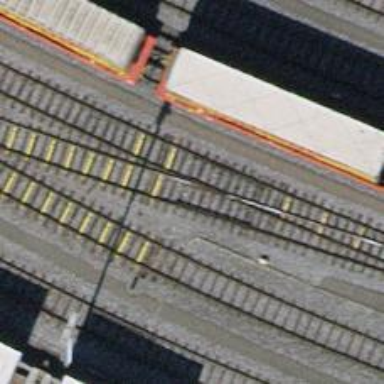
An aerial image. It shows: Single track railway in yard.